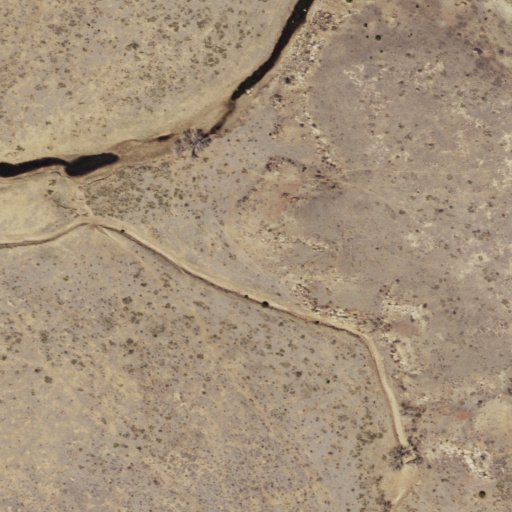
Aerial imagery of valley in Oklahoma named Cottonwood Canyon containing grassland, shrub, and low intensity development